Question: I've installed the new cocoapods-0.35.0.rc2, and since that moment my project got totally messed up. I installed it by doing: '' immediately afterwards I've updated the libraries by doing: ''.

This error did not appear in the past and no matter what I try:
1. Installing cocoapods-0.34.4 instead of cocoapods-0.35.0.rc2
2. Removing XMPPFramework from the Podfile.
3. Removing all the files from the Podfile.
4. Cleaning the project
5. Deleting the content of the DerivedData
6. Discard all changes... and getting back to the version that used to work.
None of the above helped, I am quite sure that it is not directly related to the XMPPFramework as it did not have any new release lately.
Does anyone know how to solve such situations?
Thanks!
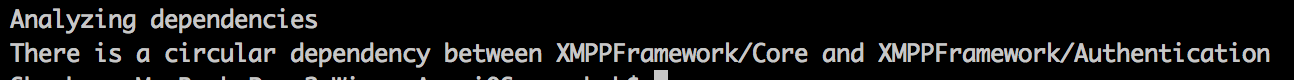
Answer: It looks like this spec currently has circular dependency issues. This issue is being tracked <URL> for all the specs that have similar issues.